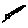
Label: square